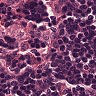
Metastatic tissue present: no